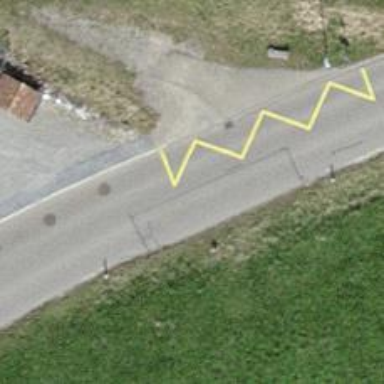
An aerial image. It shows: Bus stop with stop position for public transport.